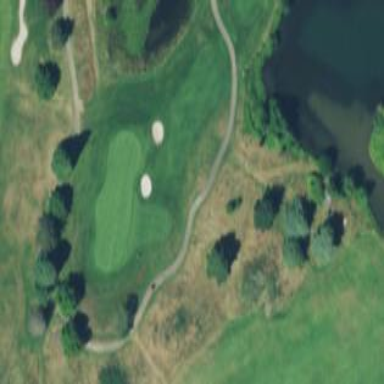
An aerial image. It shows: Golf fairway in the image.